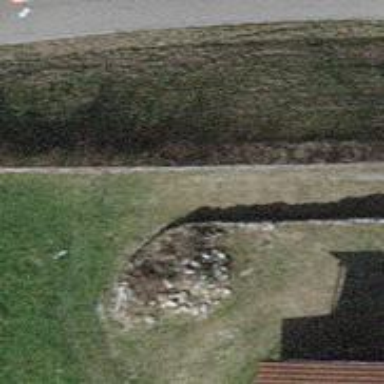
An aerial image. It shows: Ground path.